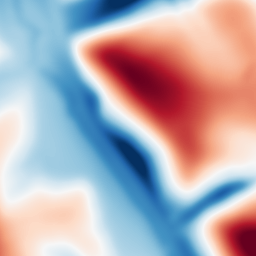
Category: multiscale
Decomposition family: dog
Decomposition parameters: sigma_low: 5
sigma_high: 50
Upsampling method: quartic
Upsampling parameters: scale: 2
Upsampling scale: 2